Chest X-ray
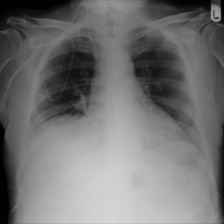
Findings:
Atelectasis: negative
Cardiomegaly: negative
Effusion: negative
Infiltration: negative
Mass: negative
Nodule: negative
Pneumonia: negative
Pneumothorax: negative
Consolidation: negative
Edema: negative
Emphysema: negative
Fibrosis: negative
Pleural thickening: negative
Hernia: negative